Question: It appears that AutoLayout is not finding my top neighbor (Grand Pu Bah). What do you recommend doing to visually set the top constraint to that of the top neighbor vs. the current view.

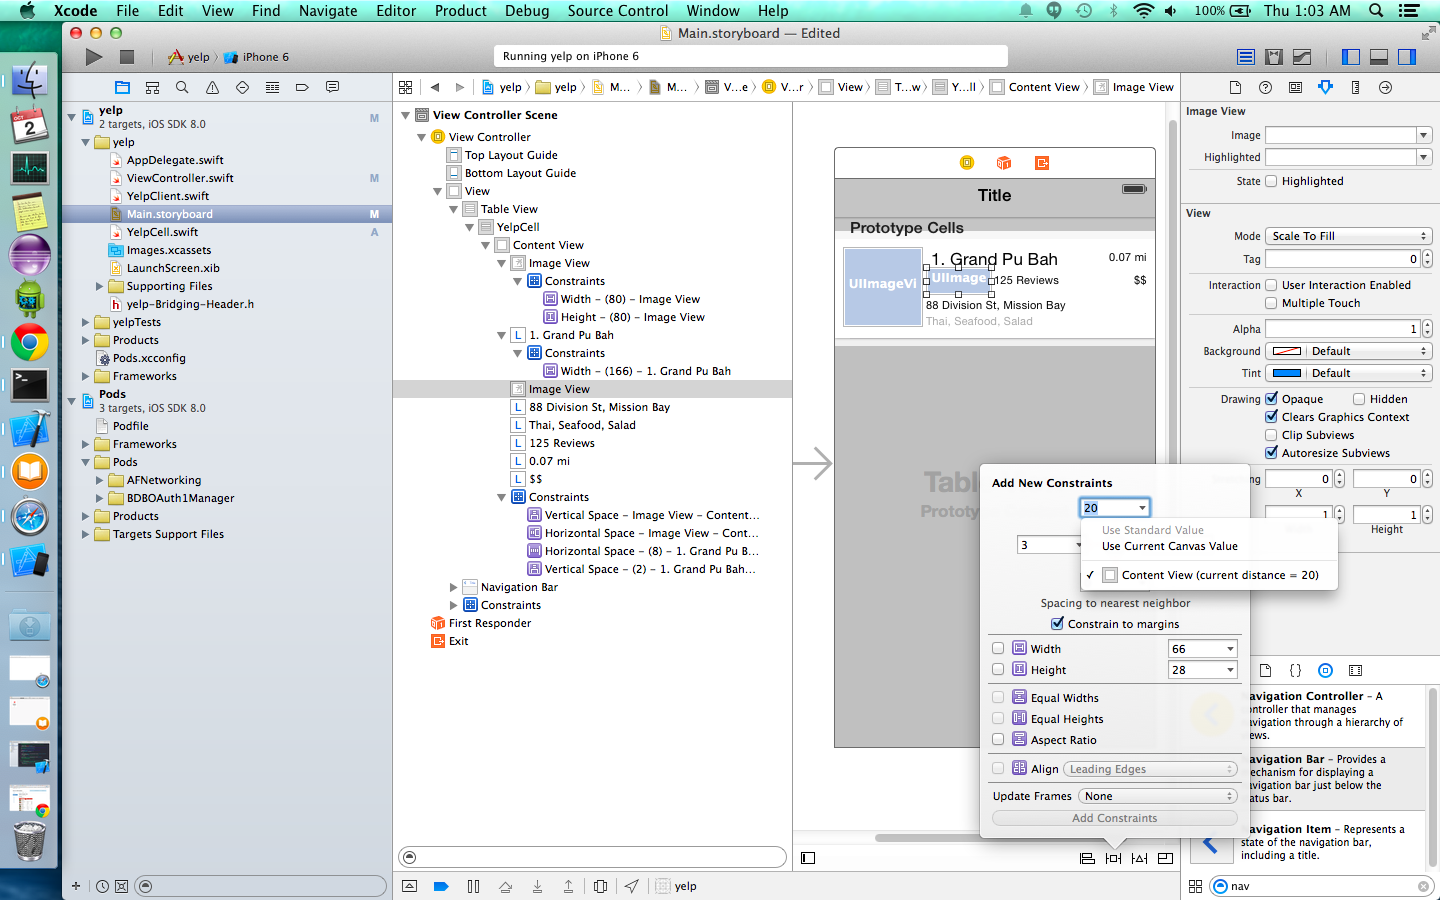
Answer: I think the image overlaps with Grand Pu Bah which is causing Auto Layout to not allow Grand Pu Bah as an option. If you move the image further down, you should see Grand Pu Bah as an option. Then tweak the constant (you can select 0, or even negative number for overlap) in the constraint to make the image closer.